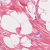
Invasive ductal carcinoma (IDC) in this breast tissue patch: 0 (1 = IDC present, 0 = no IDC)